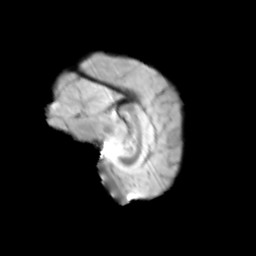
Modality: T2w
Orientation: sagittal
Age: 13
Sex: female
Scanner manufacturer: siemens
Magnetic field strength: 3 T
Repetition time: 3.8 s
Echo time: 0.07 s